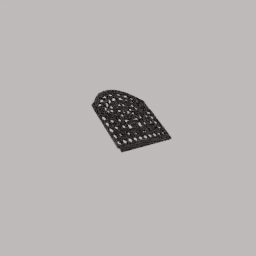
Label: decoration